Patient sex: M
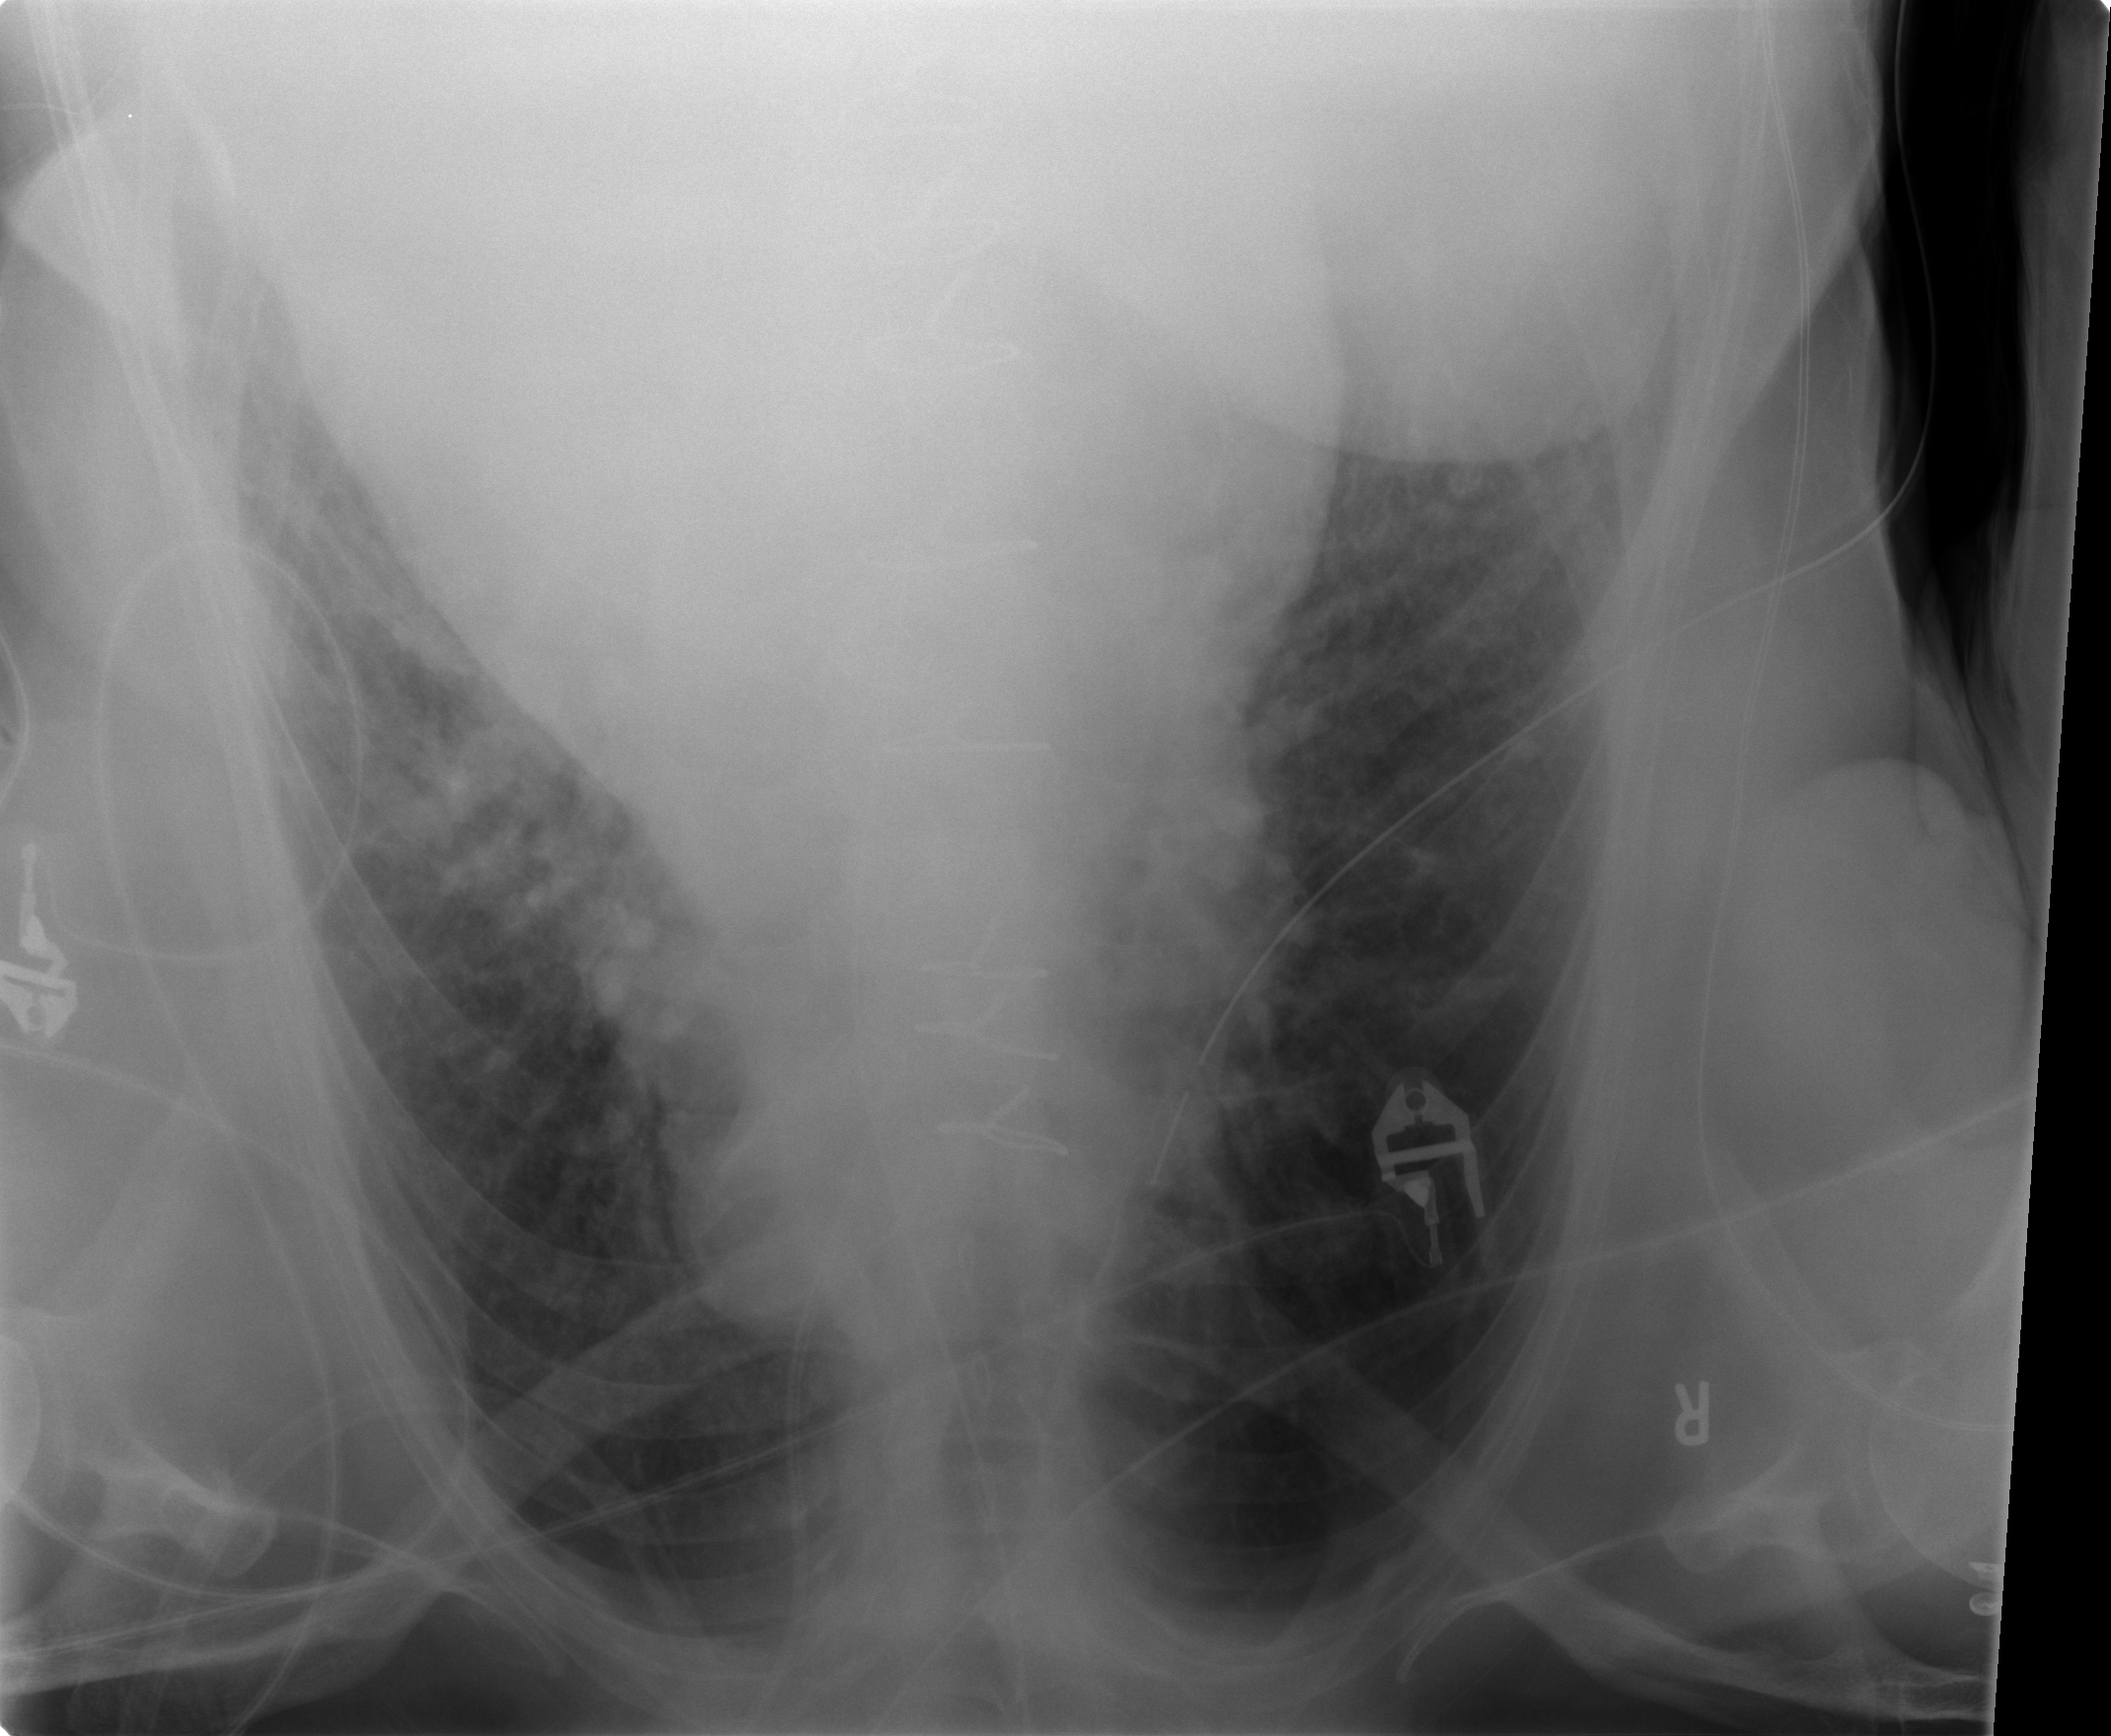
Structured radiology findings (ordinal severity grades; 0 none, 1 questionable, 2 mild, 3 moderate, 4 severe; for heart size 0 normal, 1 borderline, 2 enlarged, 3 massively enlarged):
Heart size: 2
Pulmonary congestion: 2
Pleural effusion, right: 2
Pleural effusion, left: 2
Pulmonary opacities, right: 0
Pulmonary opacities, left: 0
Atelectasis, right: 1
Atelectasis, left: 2